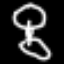
Label: hourglass